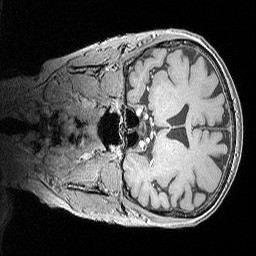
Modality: MP2RAGE
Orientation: coronal
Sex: female
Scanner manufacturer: siemens
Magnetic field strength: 3 T
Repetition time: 5 s
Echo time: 0.00292 s